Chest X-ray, PA view. Patient: 57 years old, sex M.
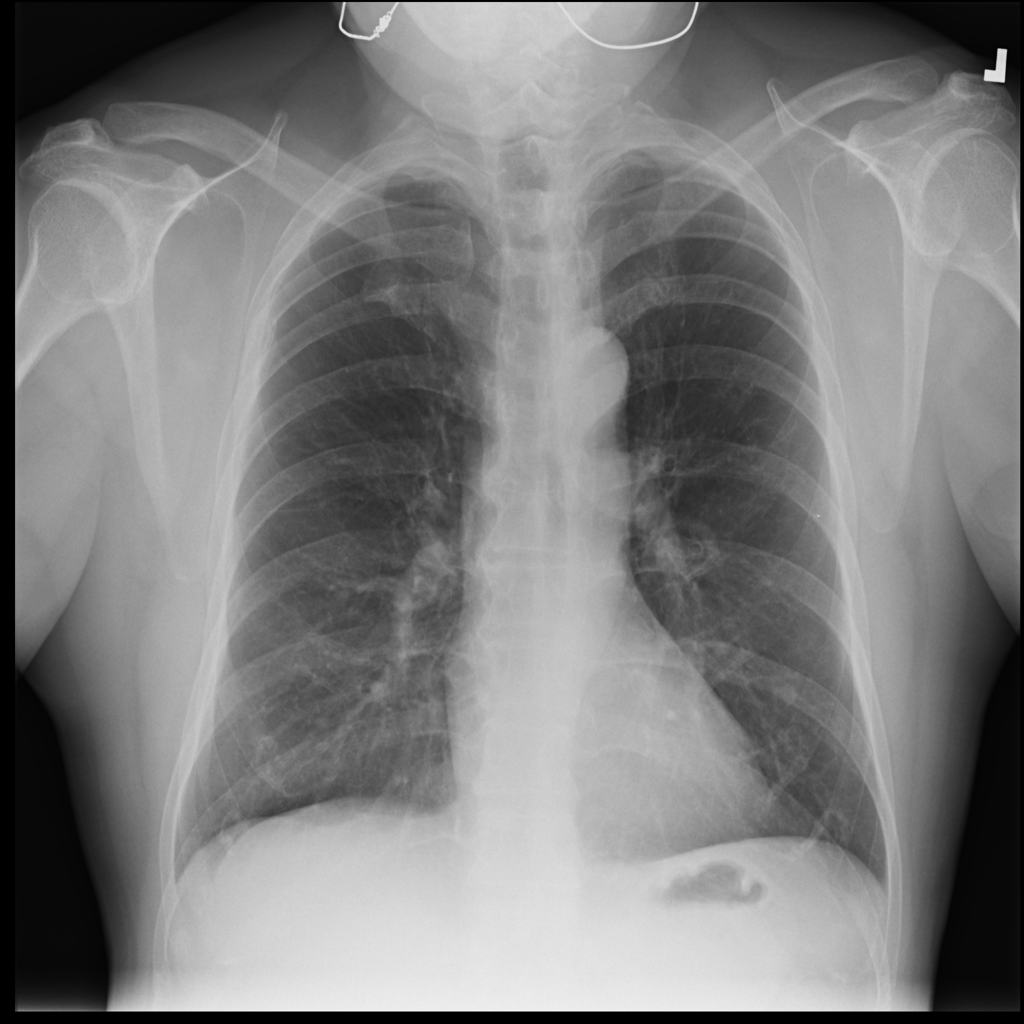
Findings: Infiltration